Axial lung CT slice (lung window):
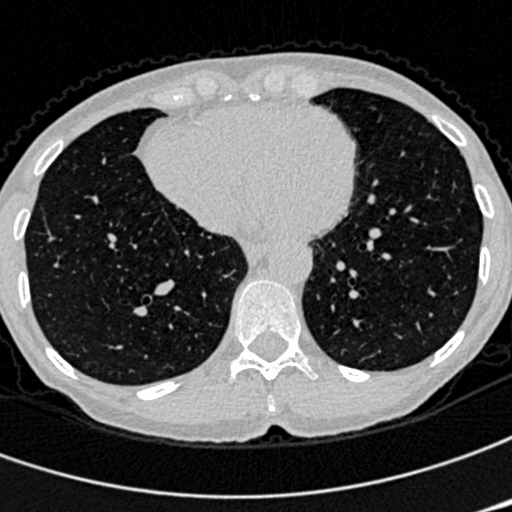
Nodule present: no